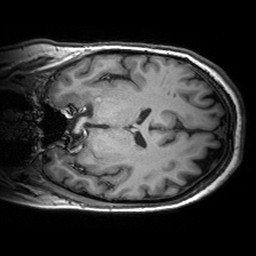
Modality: T1w
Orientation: coronal
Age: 30
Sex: female
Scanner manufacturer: siemens
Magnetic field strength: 3 T
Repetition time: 2.53 s
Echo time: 0.00299 s